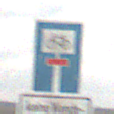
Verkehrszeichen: SackgasseRadverkehrDurchlaessig
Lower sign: HinweisGeaenderteVorfahrtVerkehrsfuehrungVerkehrsregelung3
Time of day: MorningAfternoon
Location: Outdoor (Nature)
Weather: Overcast
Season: NotSpecified
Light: Natural